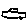
Label: car